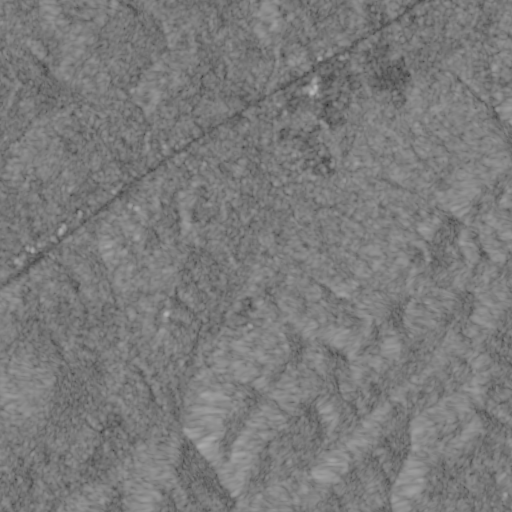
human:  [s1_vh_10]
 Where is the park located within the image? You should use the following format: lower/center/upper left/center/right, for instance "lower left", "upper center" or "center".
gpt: The park is located in the upper right of the image.
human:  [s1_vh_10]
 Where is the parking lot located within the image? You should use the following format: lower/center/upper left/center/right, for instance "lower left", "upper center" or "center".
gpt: The parking lot is located in the center left of the image.
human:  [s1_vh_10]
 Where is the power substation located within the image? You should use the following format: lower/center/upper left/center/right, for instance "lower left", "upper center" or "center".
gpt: The power substation is located in the center left of the image.
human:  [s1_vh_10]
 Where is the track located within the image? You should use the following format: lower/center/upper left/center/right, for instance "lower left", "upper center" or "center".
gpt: The track is located in the upper right of the image.
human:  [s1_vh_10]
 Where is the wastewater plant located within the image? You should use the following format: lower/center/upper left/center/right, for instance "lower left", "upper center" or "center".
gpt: The wastewater plant is located in the center of the image.
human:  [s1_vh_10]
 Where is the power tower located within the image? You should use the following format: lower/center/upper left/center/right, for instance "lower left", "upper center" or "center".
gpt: There is no power tower in the image.

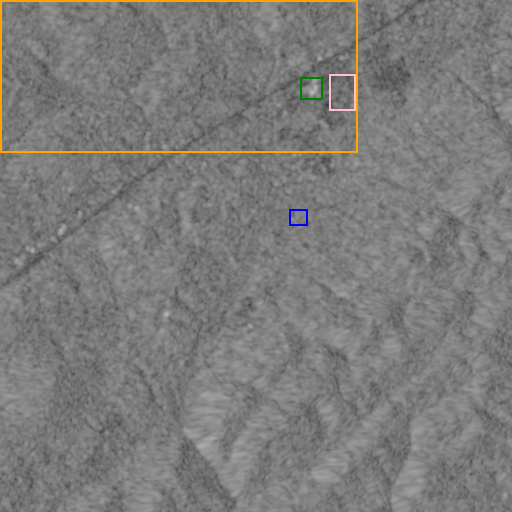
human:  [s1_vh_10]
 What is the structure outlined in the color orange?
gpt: The structure outlined in orange is a crop field.
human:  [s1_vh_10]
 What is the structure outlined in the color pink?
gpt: The structure outlined in pink is a park.
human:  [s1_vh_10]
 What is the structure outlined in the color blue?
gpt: The structure outlined in blue is a wastewater plant.
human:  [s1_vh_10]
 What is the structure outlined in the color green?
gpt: The structure outlined in green is a building.
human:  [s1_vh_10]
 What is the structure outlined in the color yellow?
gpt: There is no yellow outline.